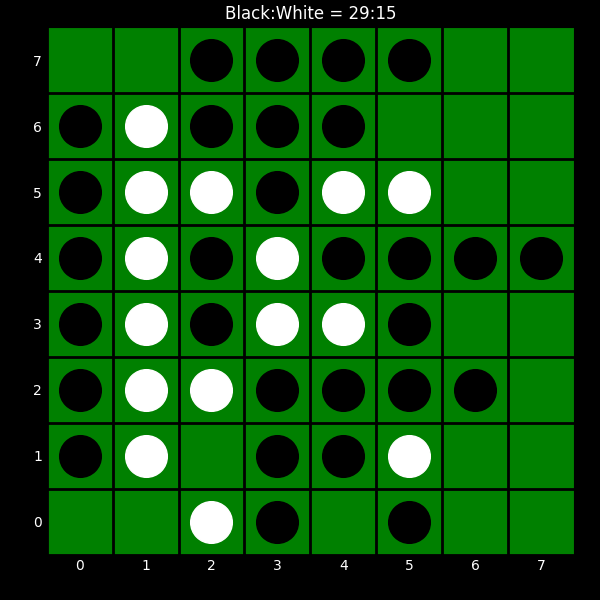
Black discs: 29
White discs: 15